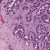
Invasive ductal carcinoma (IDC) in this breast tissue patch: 1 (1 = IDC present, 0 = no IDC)